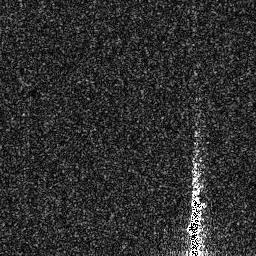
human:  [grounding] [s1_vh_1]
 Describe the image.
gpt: In the satellite image, there is  <ref>1 medium ship </ref> <box>[[71, 73, 80, 99, 0]]</box> located at bottom right.